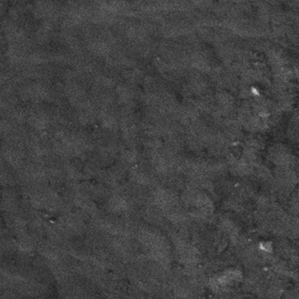
Label: frost